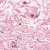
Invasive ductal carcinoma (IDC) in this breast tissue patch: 0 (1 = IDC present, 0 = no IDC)